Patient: sex M, age 70
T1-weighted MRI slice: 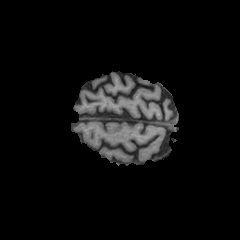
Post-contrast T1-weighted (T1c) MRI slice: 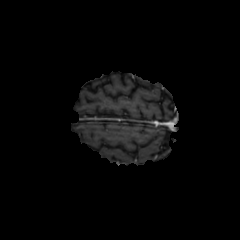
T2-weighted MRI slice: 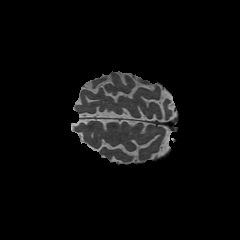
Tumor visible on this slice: no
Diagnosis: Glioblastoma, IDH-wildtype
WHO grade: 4